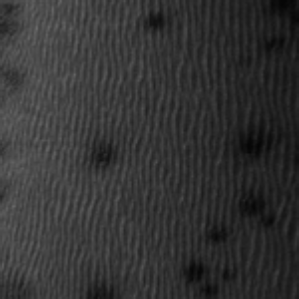
Label: frost